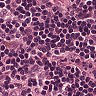
Metastatic tissue present: no